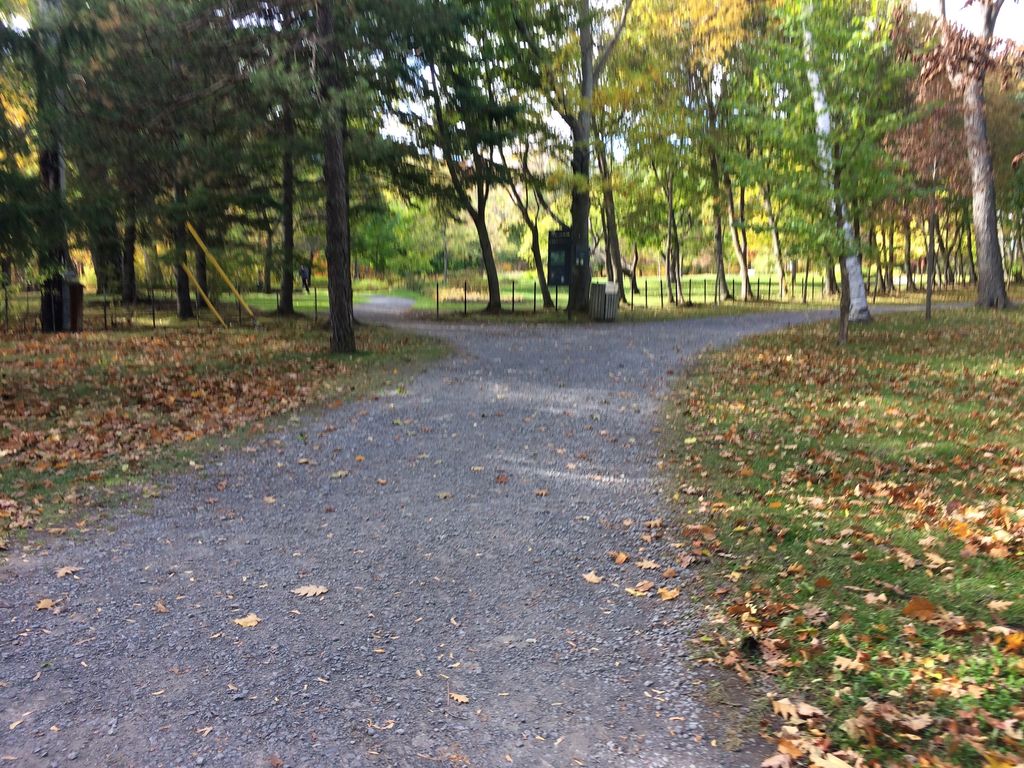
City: quebec_city